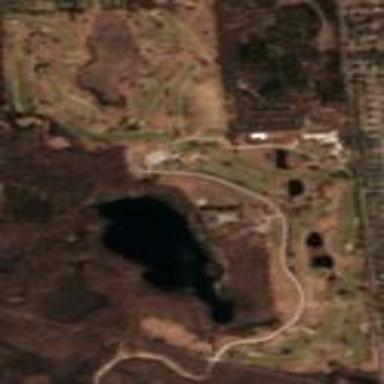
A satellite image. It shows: Golf course.